Field crop: tomato
Growth stage: 2
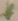
Species: solanum